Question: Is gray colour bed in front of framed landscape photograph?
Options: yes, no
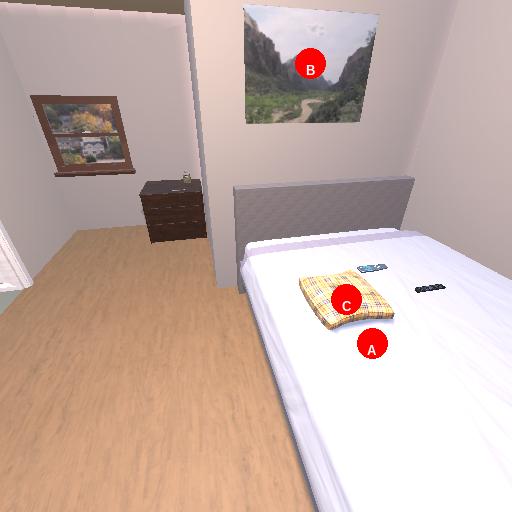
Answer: yes